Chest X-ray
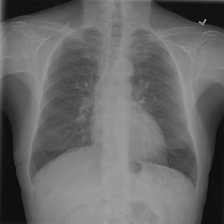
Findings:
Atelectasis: negative
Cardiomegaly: negative
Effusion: negative
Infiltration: negative
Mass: negative
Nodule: negative
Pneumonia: negative
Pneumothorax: negative
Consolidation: negative
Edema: negative
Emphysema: negative
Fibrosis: negative
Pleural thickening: negative
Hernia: negative